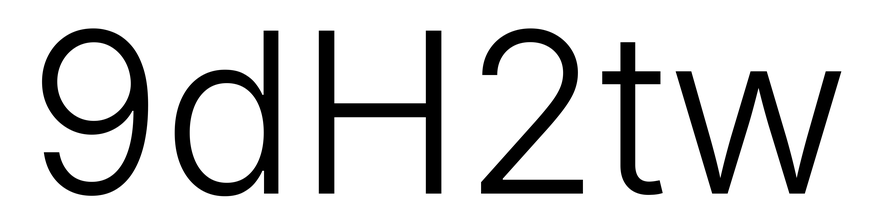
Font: Inter_Light